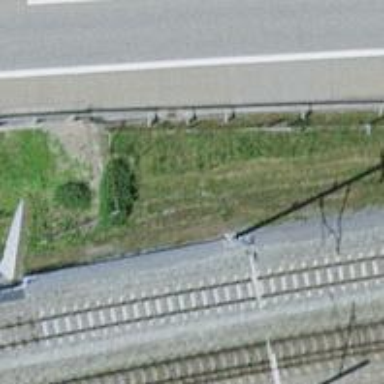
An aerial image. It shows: Power pole.